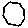
Label: hexagon